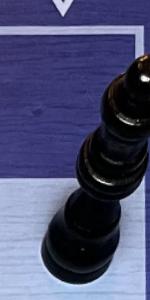
Label: Queen_Black